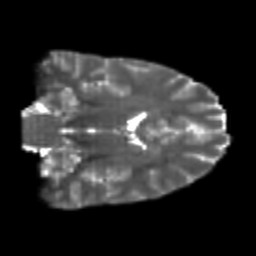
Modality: T2w
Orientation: coronal
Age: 22
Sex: male
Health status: healthy
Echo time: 0.074 s